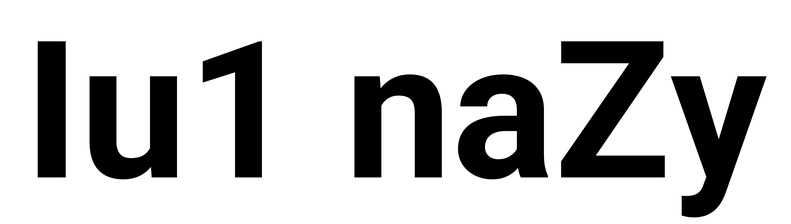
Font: Roboto_Bold